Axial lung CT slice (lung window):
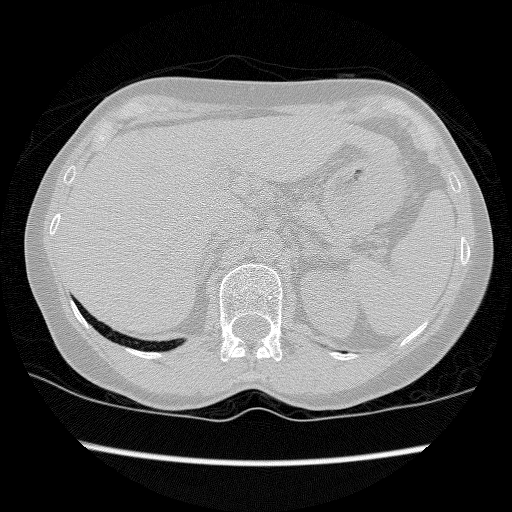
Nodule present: no